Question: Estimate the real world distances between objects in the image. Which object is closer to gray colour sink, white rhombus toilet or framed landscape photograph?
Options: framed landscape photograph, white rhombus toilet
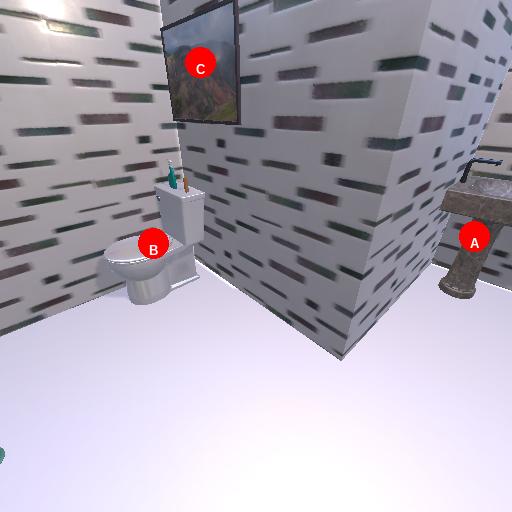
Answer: framed landscape photograph